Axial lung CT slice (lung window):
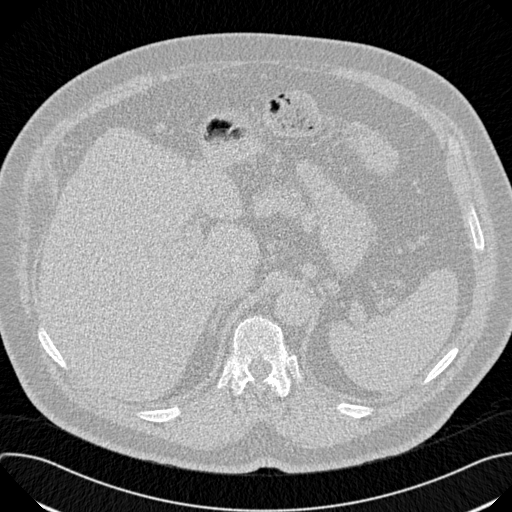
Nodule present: no